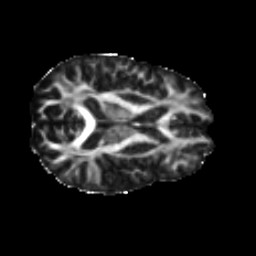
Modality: FA
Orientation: axial
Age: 48
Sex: female
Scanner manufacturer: ge
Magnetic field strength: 3 T
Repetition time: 7.8 s
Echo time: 0.0607 s